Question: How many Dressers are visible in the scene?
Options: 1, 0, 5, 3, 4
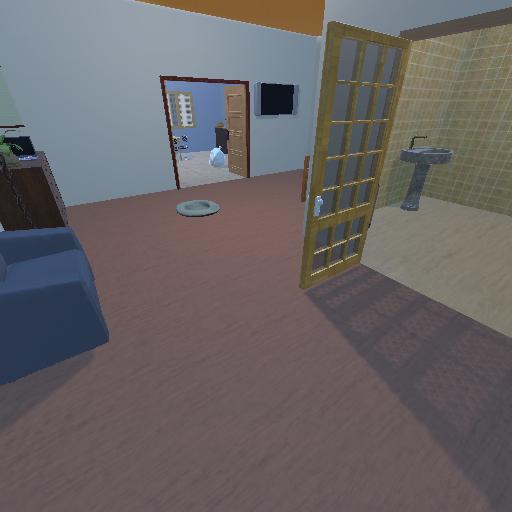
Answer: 1